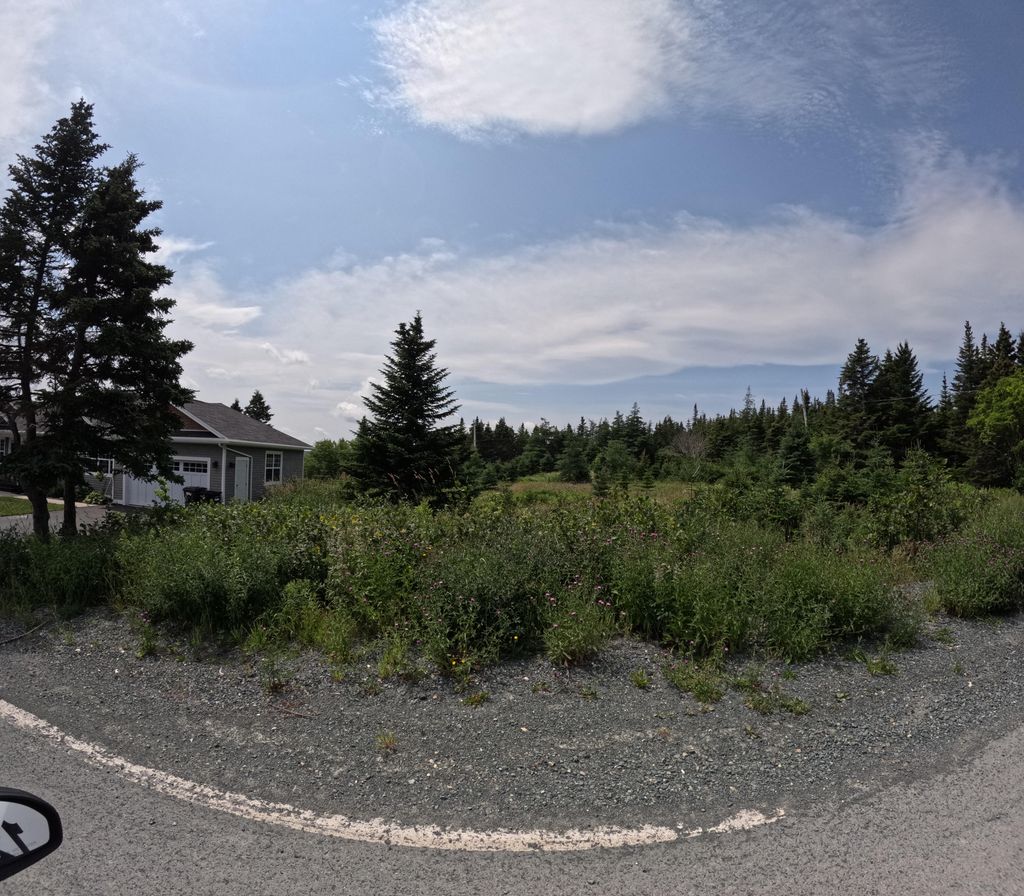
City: st_johns